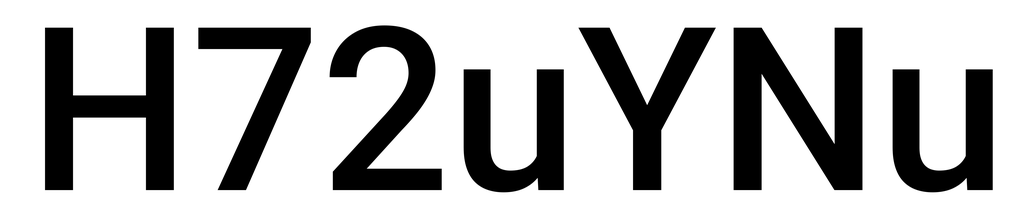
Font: Roboto_Medium